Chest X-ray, PA view. Patient: 21 years old, sex M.
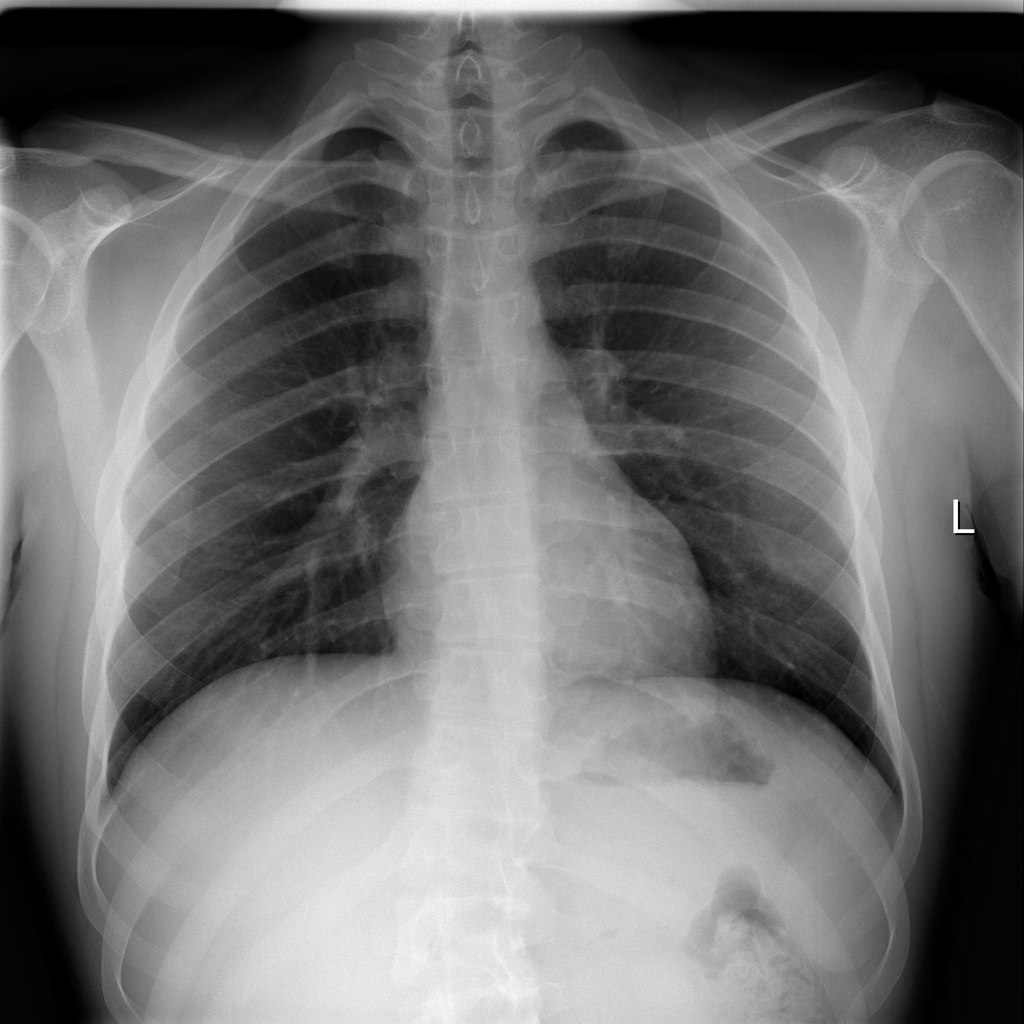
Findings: No Finding